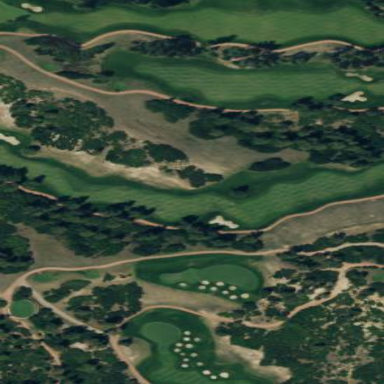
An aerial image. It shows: Area with grass used as rough in golf course.